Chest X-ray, AP view. Patient: 30 years old, sex M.
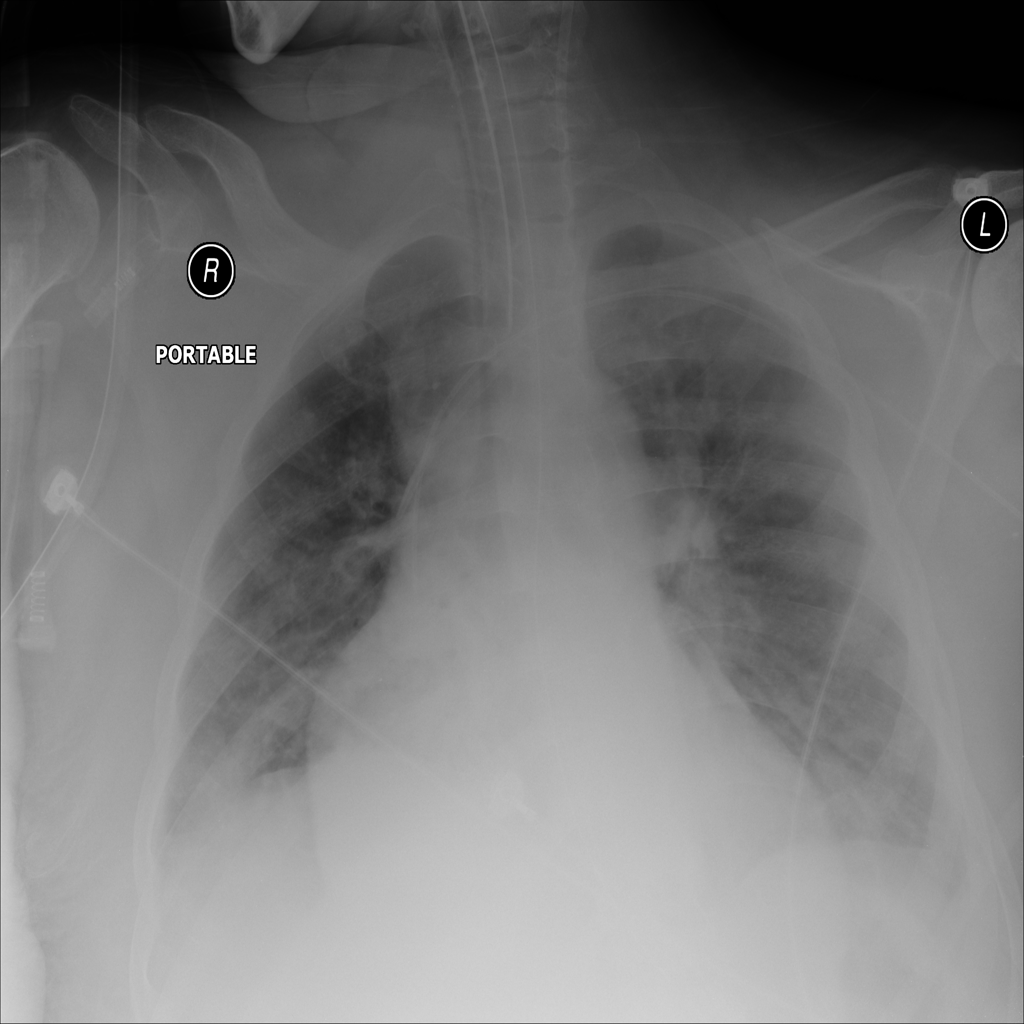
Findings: No Finding